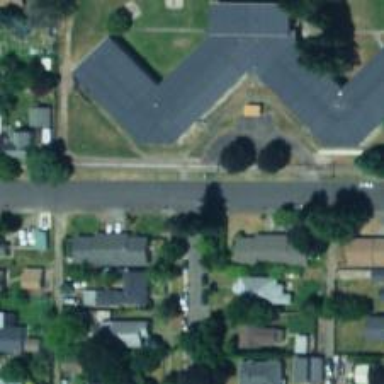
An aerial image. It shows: Residential road with sidewalk on the left side.